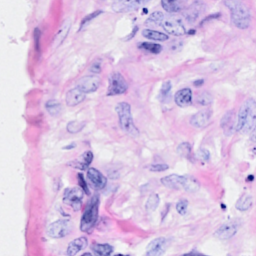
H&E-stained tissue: Breast